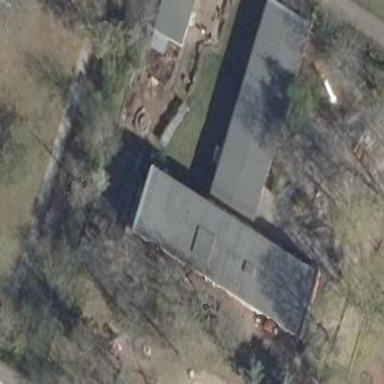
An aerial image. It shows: Kindergarten building.